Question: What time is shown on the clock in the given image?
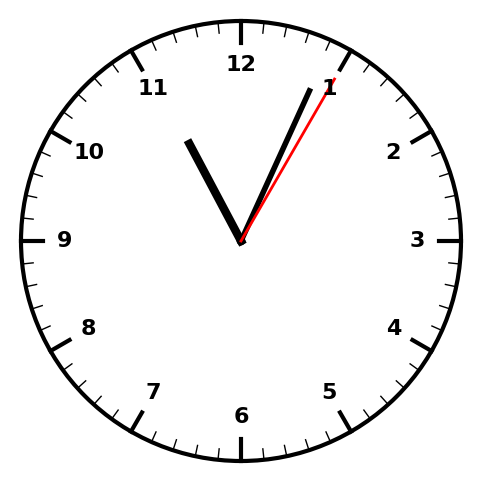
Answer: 11:04:05